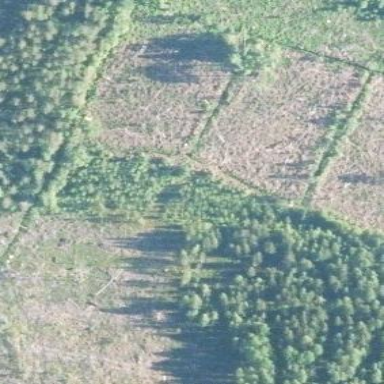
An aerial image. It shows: Clearcut area with scrub vegetation.